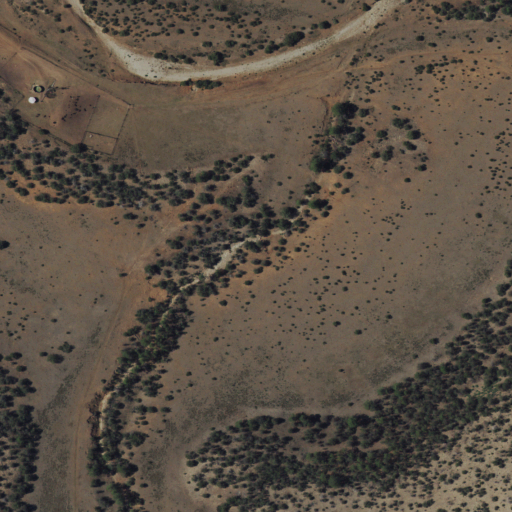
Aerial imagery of valley in New Mexico named Little Dog Canyon containing shrub and evergreen forest